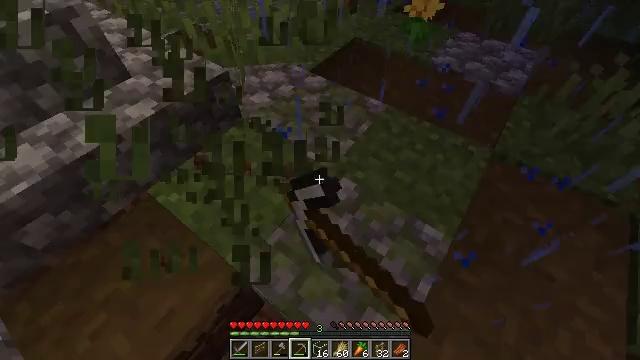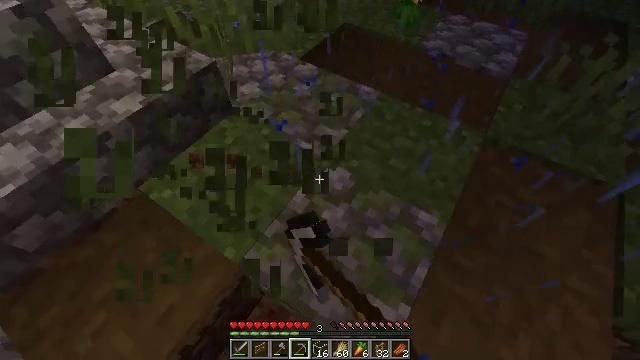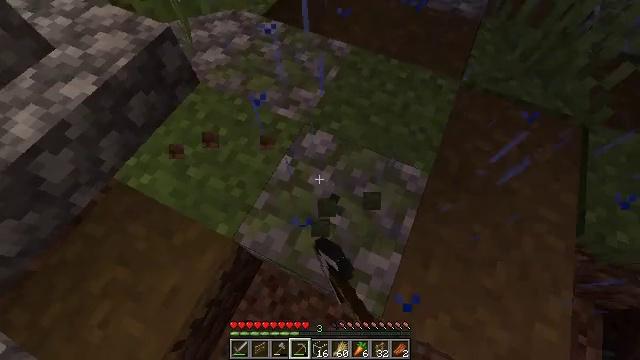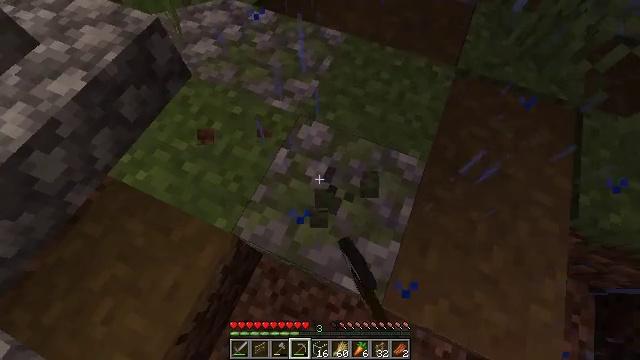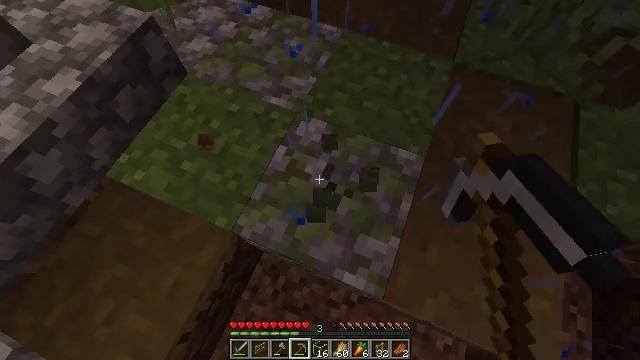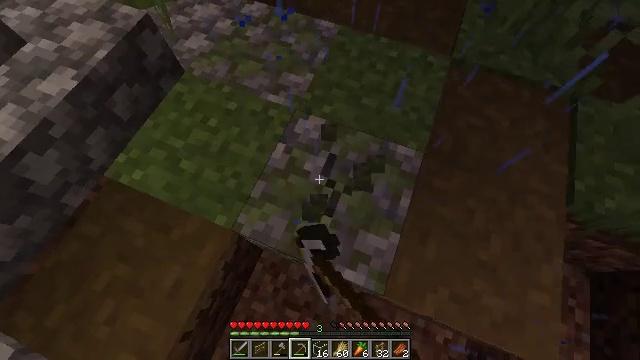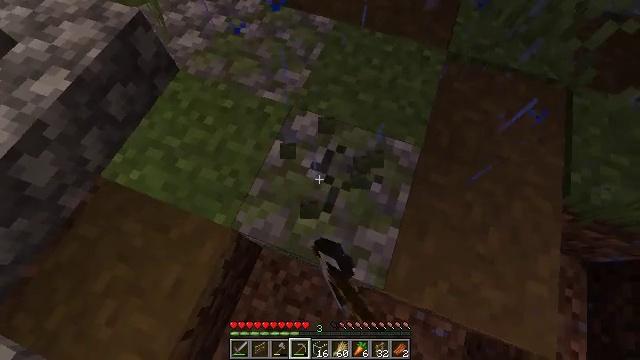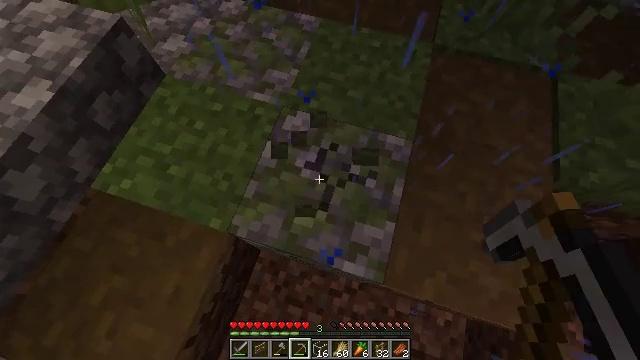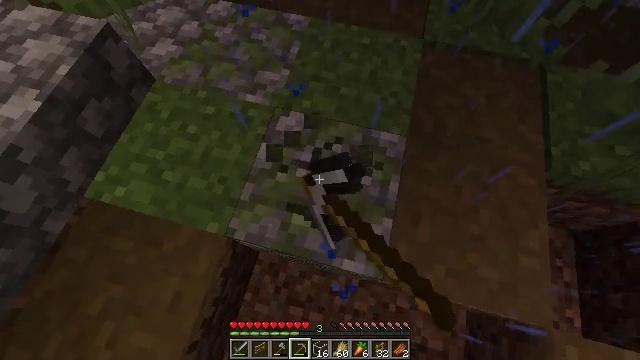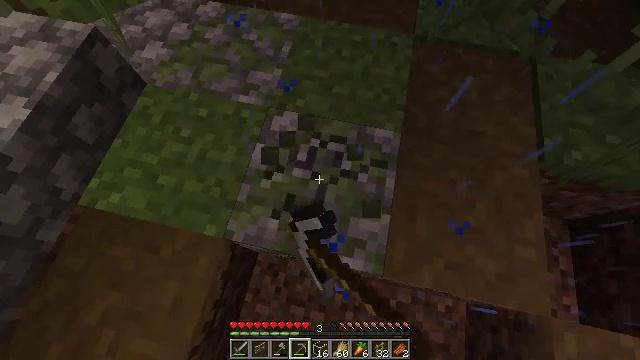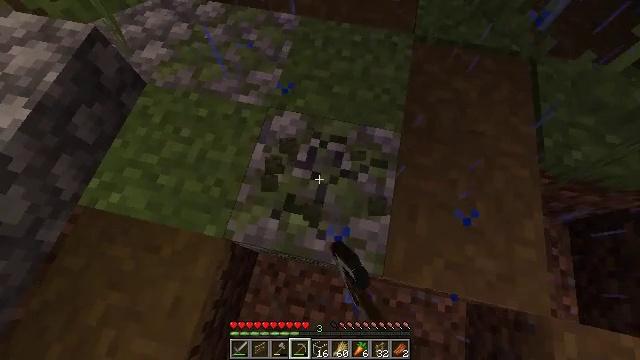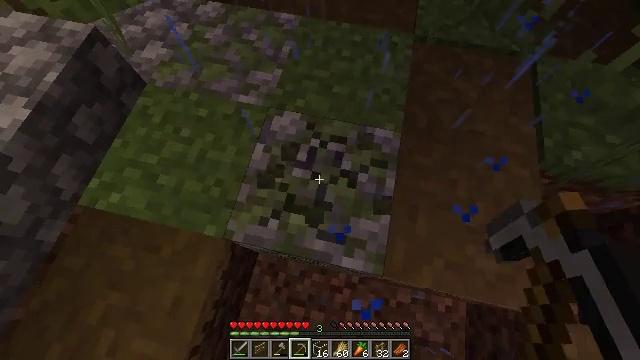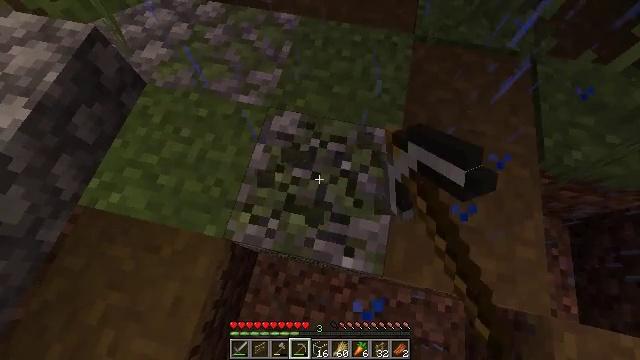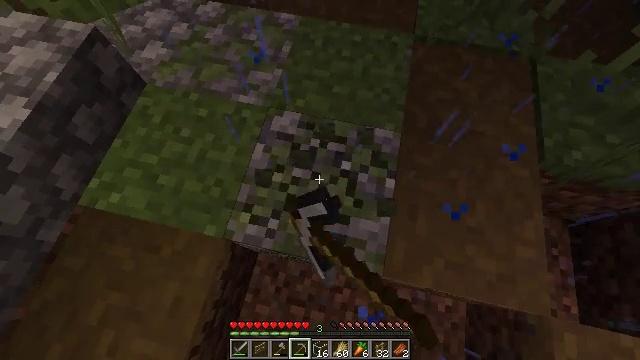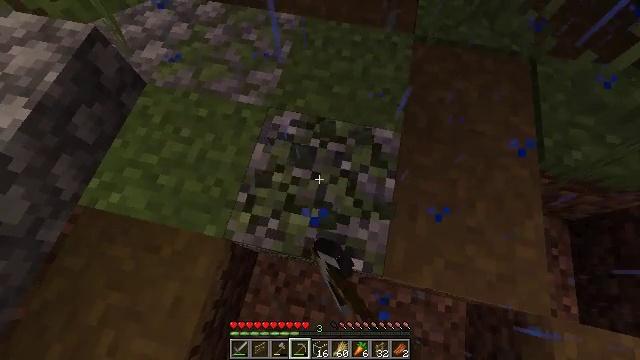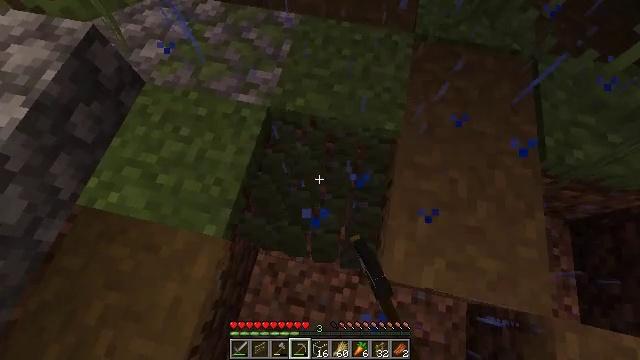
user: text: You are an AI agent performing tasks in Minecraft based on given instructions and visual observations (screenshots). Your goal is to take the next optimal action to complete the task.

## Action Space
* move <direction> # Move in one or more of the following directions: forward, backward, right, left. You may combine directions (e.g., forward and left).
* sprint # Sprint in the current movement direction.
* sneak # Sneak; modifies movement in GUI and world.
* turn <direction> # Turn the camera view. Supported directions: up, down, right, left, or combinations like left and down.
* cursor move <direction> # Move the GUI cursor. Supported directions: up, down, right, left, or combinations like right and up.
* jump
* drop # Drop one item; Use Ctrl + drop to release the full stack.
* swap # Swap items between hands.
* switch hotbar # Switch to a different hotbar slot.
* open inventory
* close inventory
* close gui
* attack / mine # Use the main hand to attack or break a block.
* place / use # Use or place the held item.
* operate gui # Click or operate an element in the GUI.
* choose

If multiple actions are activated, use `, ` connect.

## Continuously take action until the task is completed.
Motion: motion action
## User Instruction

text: Harvest mossy cobblestone for building.
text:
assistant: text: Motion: turn right and down, attack / mine
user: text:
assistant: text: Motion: turn right and down, attack / mine
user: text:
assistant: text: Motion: turn right and down, attack / mine
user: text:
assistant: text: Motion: turn right, attack / mine
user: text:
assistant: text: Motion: attack / mine
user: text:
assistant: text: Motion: turn right, attack / mine
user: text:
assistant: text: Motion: turn right, attack / mine
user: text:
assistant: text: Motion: turn right, attack / mine
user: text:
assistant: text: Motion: turn right, attack / mine
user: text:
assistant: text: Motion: attack / mine
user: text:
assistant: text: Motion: attack / mine
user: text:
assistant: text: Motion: attack / mine
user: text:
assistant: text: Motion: attack / mine
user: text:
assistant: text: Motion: attack / mine
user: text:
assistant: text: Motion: attack / mine
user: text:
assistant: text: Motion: attack / mine
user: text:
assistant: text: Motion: attack / mine
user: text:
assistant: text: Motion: attack / mine
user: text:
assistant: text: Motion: attack / mine
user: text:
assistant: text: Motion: turn right, attack / mine
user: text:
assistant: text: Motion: turn right, attack / mine
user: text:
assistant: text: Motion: turn right and up, attack / mine
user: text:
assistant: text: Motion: turn right and up, attack / mine
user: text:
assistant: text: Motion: move forward, turn right and up, attack / mine
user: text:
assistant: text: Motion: move forward, turn right and up, attack / mine
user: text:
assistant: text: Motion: move forward, turn right and up
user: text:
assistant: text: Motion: move forward
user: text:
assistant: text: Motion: move forward, turn up
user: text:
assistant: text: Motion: move forward, turn right and up
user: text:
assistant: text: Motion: move forward, turn right and up